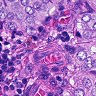
Metastatic tissue present: yes